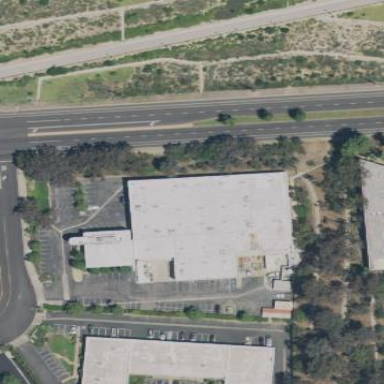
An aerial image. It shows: Warehouse.